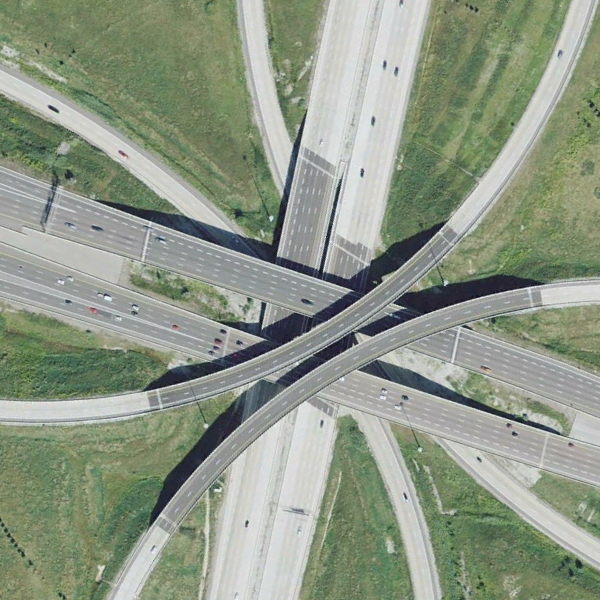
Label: Viaduct